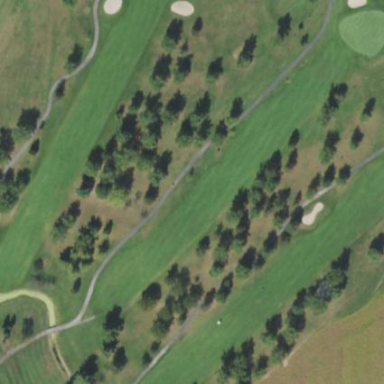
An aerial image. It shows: Golf fairway surrounded by grass.